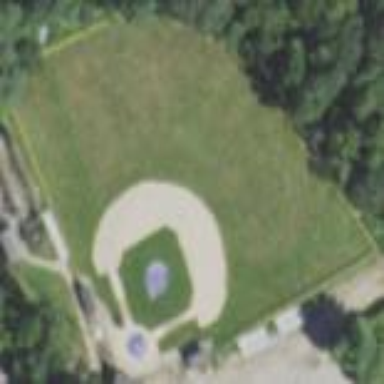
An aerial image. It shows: Baseball pitch for leisure land activities.